Question: I'm insert new button
button have 2 Element Photo & Content
how to set Photo in left and set Content in right
Image:

'''
enter code here
<Button x:Name="button" Content="New Journaly" HorizontalAlignment="Left" Margin="434,4,0,0" Grid.Row="1" VerticalAlignment="Top" Width="124" RenderTransformOrigin="0.5,0.5" Height="21">
<Button.Background>
<ImageBrush ImageSource="/AccMH_V1000;component/Folder/Image/new.png" Stretch="None">
<ImageBrush.RelativeTransform>
<TransformGroup>
<ScaleTransform CenterY="0.5" CenterX="0.5"/>
<SkewTransform CenterY="0.5" CenterX="0.5"/>
<RotateTransform CenterY="0.5" CenterX="0.5"/>
<TranslateTransform X="-0.3"/>
</TransformGroup>
</ImageBrush.RelativeTransform>
</ImageBrush>
</Button.Background>
</Button>
'''
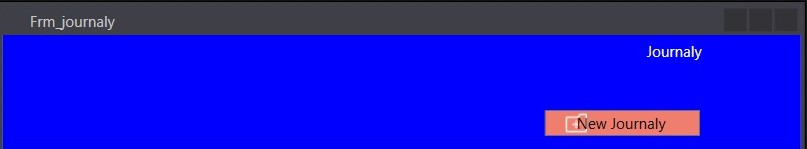
Answer: 'Button.Content' does not have to be 'string'. Instead, you could also use a 'StackPanel' or any other Container:
'''
<Button ...>
<Button.Content>
<StackPanel Orientation="Horizontal" ...>
<Image .../>
<TextBlock .../>
</StackPanel>
</Button.Content>
</Button>
'''